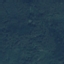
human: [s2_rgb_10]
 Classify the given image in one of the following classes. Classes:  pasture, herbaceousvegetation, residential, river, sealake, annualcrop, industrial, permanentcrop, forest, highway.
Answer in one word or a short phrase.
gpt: Forest